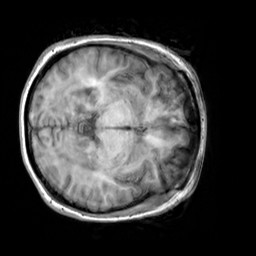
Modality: T1w
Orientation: axial
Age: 19
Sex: female
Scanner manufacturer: siemens
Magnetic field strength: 3 T
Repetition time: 2.3 s
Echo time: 0.00303 s